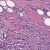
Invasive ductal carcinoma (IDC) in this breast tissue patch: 1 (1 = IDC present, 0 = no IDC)